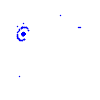
Particle: electron